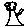
Label: tree